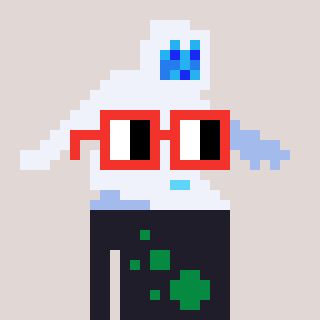
a pixel art character with square red glasses, a yeti-shaped head and a grayscale-colored body on a warm background